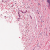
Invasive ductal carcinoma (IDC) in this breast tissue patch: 0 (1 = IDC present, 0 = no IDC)